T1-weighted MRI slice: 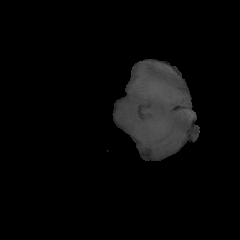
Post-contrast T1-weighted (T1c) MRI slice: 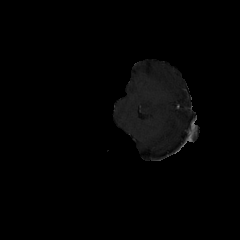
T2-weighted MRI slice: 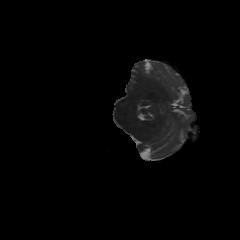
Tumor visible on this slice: no